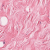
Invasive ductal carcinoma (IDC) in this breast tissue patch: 0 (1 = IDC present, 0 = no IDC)